Field crop: tomato
Growth stage: 2
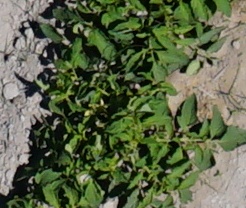
Species: tomato